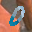
Label: 0